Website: macys
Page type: billing-address
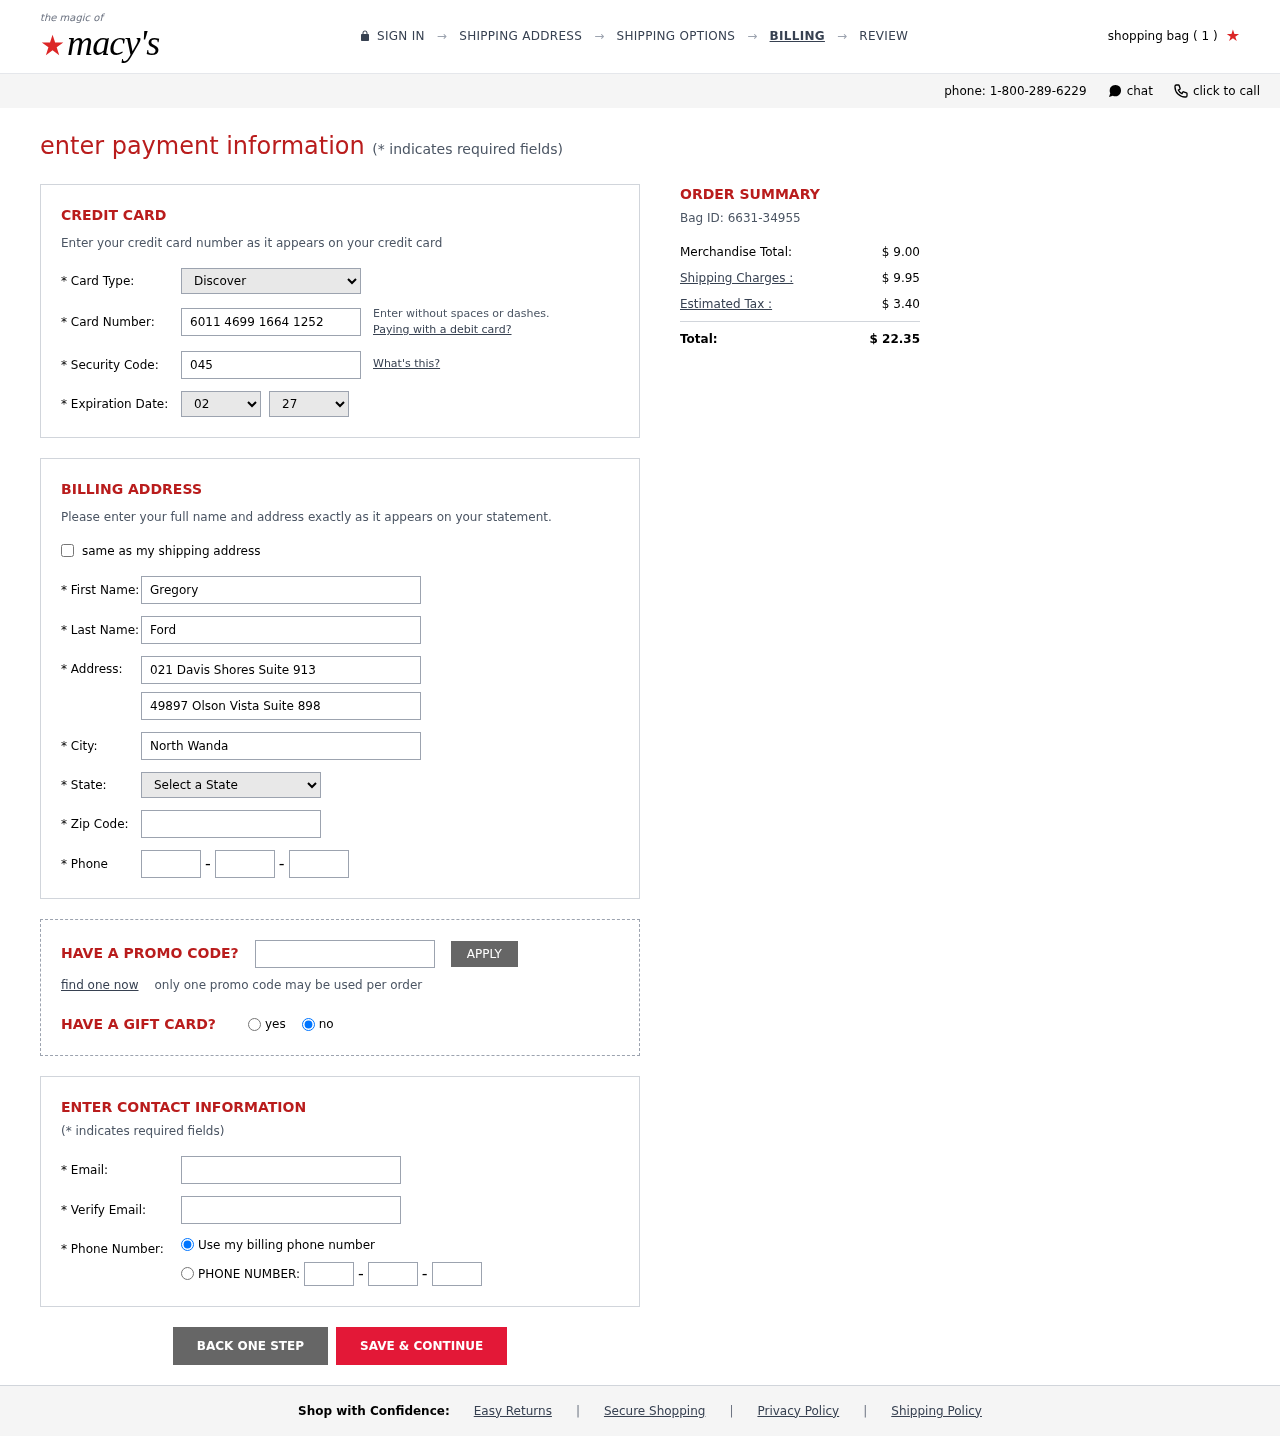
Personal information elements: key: PII_CARD_CVV
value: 045
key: PII_CARD_EXPIRY_MONTH
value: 02
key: PII_CARD_EXPIRY_YEAR
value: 27
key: PII_CARD_NUMBER
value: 6011 4699 1664 1252
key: PII_CARD_TYPE
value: Discover
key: PII_CITY
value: North Wanda
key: PII_EMAIL
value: gford@yahoo.com
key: PII_FIRSTNAME
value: Gregory
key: PII_LASTNAME
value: Ford
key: PII_PHONE_AREA
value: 246
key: PII_PHONE_PREFIX
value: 265
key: PII_PHONE_SUFFIX
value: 5531
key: PII_POSTCODE
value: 28411
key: PII_STATE_ABBR
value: NJ
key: PII_STREET
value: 021 Davis Shores Suite 913
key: PII_STREET2
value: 49897 Olson Vista Suite 898
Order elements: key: ORDER_NUM_ITEMS
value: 1
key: ORDER_ID
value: Bag ID: 6631-34955
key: ORDER_SUBTOTAL
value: $ 9.00
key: ORDER_SHIPPING_COST
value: $ 9.95
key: ORDER_TAX
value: $ 3.40
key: ORDER_TOTAL
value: $ 22.35